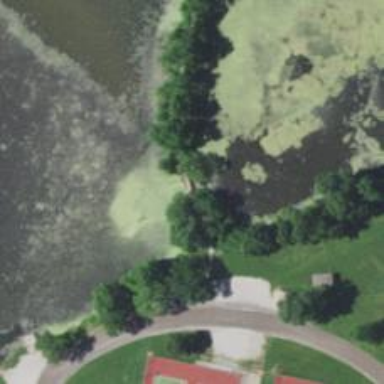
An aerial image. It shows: Path leading to bridge.